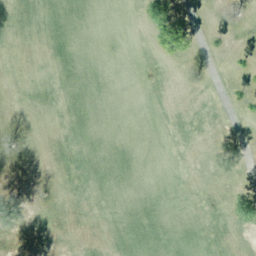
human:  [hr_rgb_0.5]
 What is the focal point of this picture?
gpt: golf course